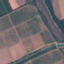
Land use / land cover class: PermanentCrop